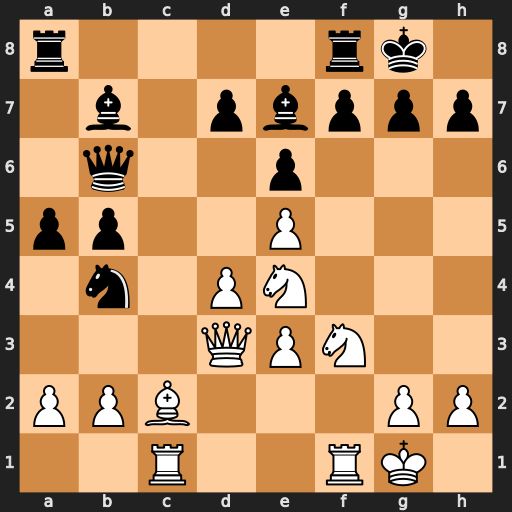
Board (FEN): r4rk1/1b1pbppp/1q2p3/pp2P3/1n1PN3/3QPN2/PPB3PP/2R2RK1
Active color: w
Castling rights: -
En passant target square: -
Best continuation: Nf6+ Kh8 Qxh7#